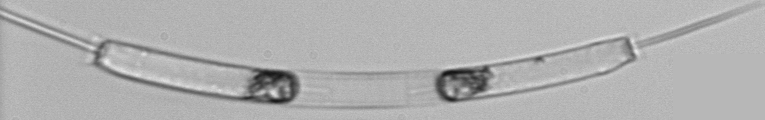
Label: Ditylum_brightwellii